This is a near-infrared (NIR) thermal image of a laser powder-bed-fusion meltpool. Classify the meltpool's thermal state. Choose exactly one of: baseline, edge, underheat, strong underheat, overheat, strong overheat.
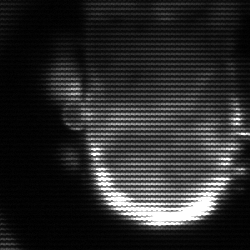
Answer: baseline